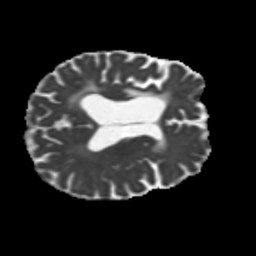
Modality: MD
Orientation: axial
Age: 63
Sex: female
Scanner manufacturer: siemens
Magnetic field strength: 3 T
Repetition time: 5.25 s
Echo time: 0.08 s